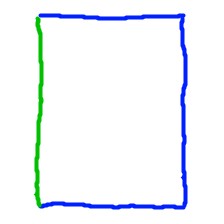
Shape: rectangle